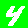
Digit: 4